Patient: sex M, age 66
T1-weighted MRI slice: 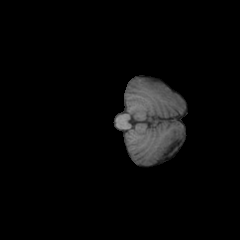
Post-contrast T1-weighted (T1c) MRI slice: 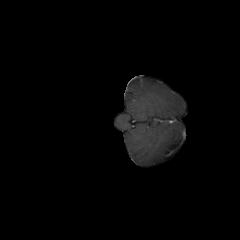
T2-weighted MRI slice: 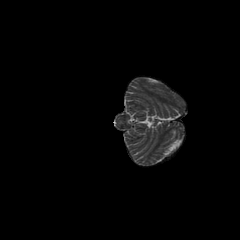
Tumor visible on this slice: no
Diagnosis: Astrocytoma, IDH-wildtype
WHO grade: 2